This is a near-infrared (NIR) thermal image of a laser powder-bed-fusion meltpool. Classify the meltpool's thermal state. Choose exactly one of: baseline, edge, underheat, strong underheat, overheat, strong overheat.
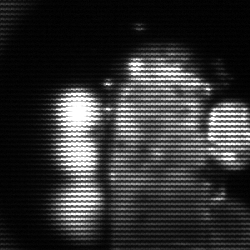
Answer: strong underheat